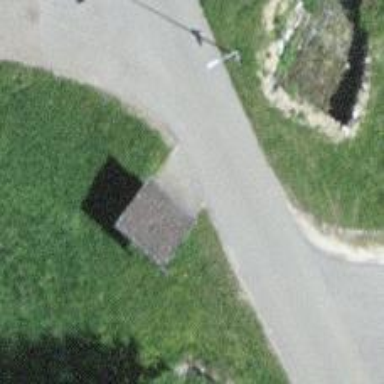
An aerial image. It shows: Bus stop along the road.